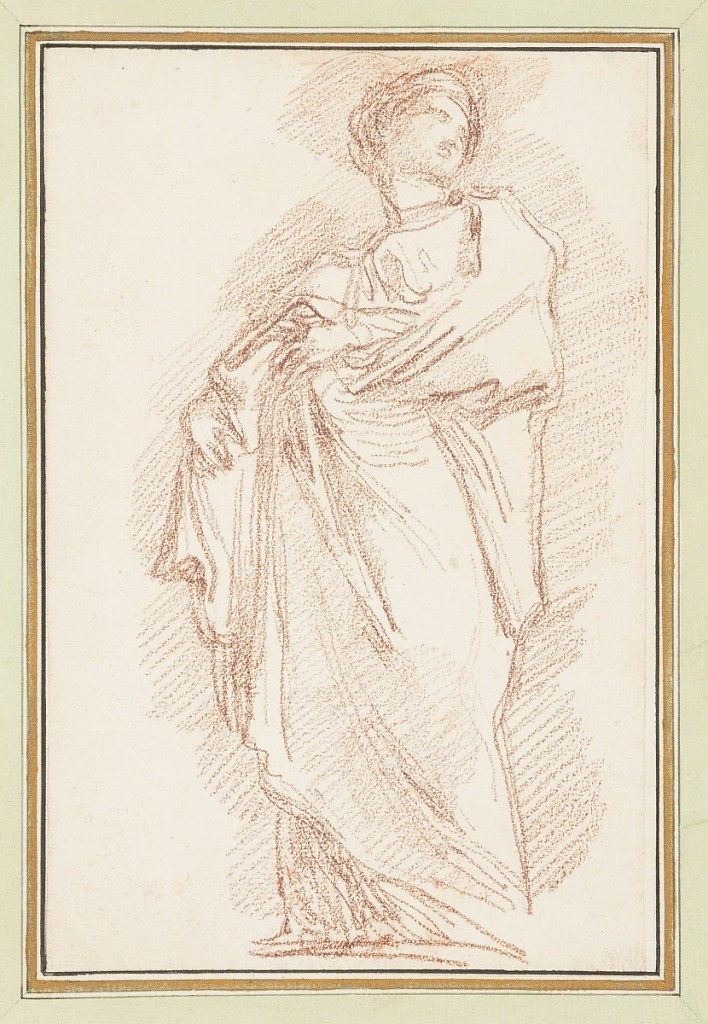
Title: St. Balbina from St. Peter's colonnade
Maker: Giovanni Maria de Rossi
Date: ca. 1759–70
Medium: Red chalk on paper
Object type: Drawing
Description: Drawing after statue by Giovanni Maria de Rossi of St. Balbina on the North Colonnade of St. Peter's. She pulls her robes to the right, across her body. She looks to her left. There is a narrow scarf around her neck.